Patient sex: F
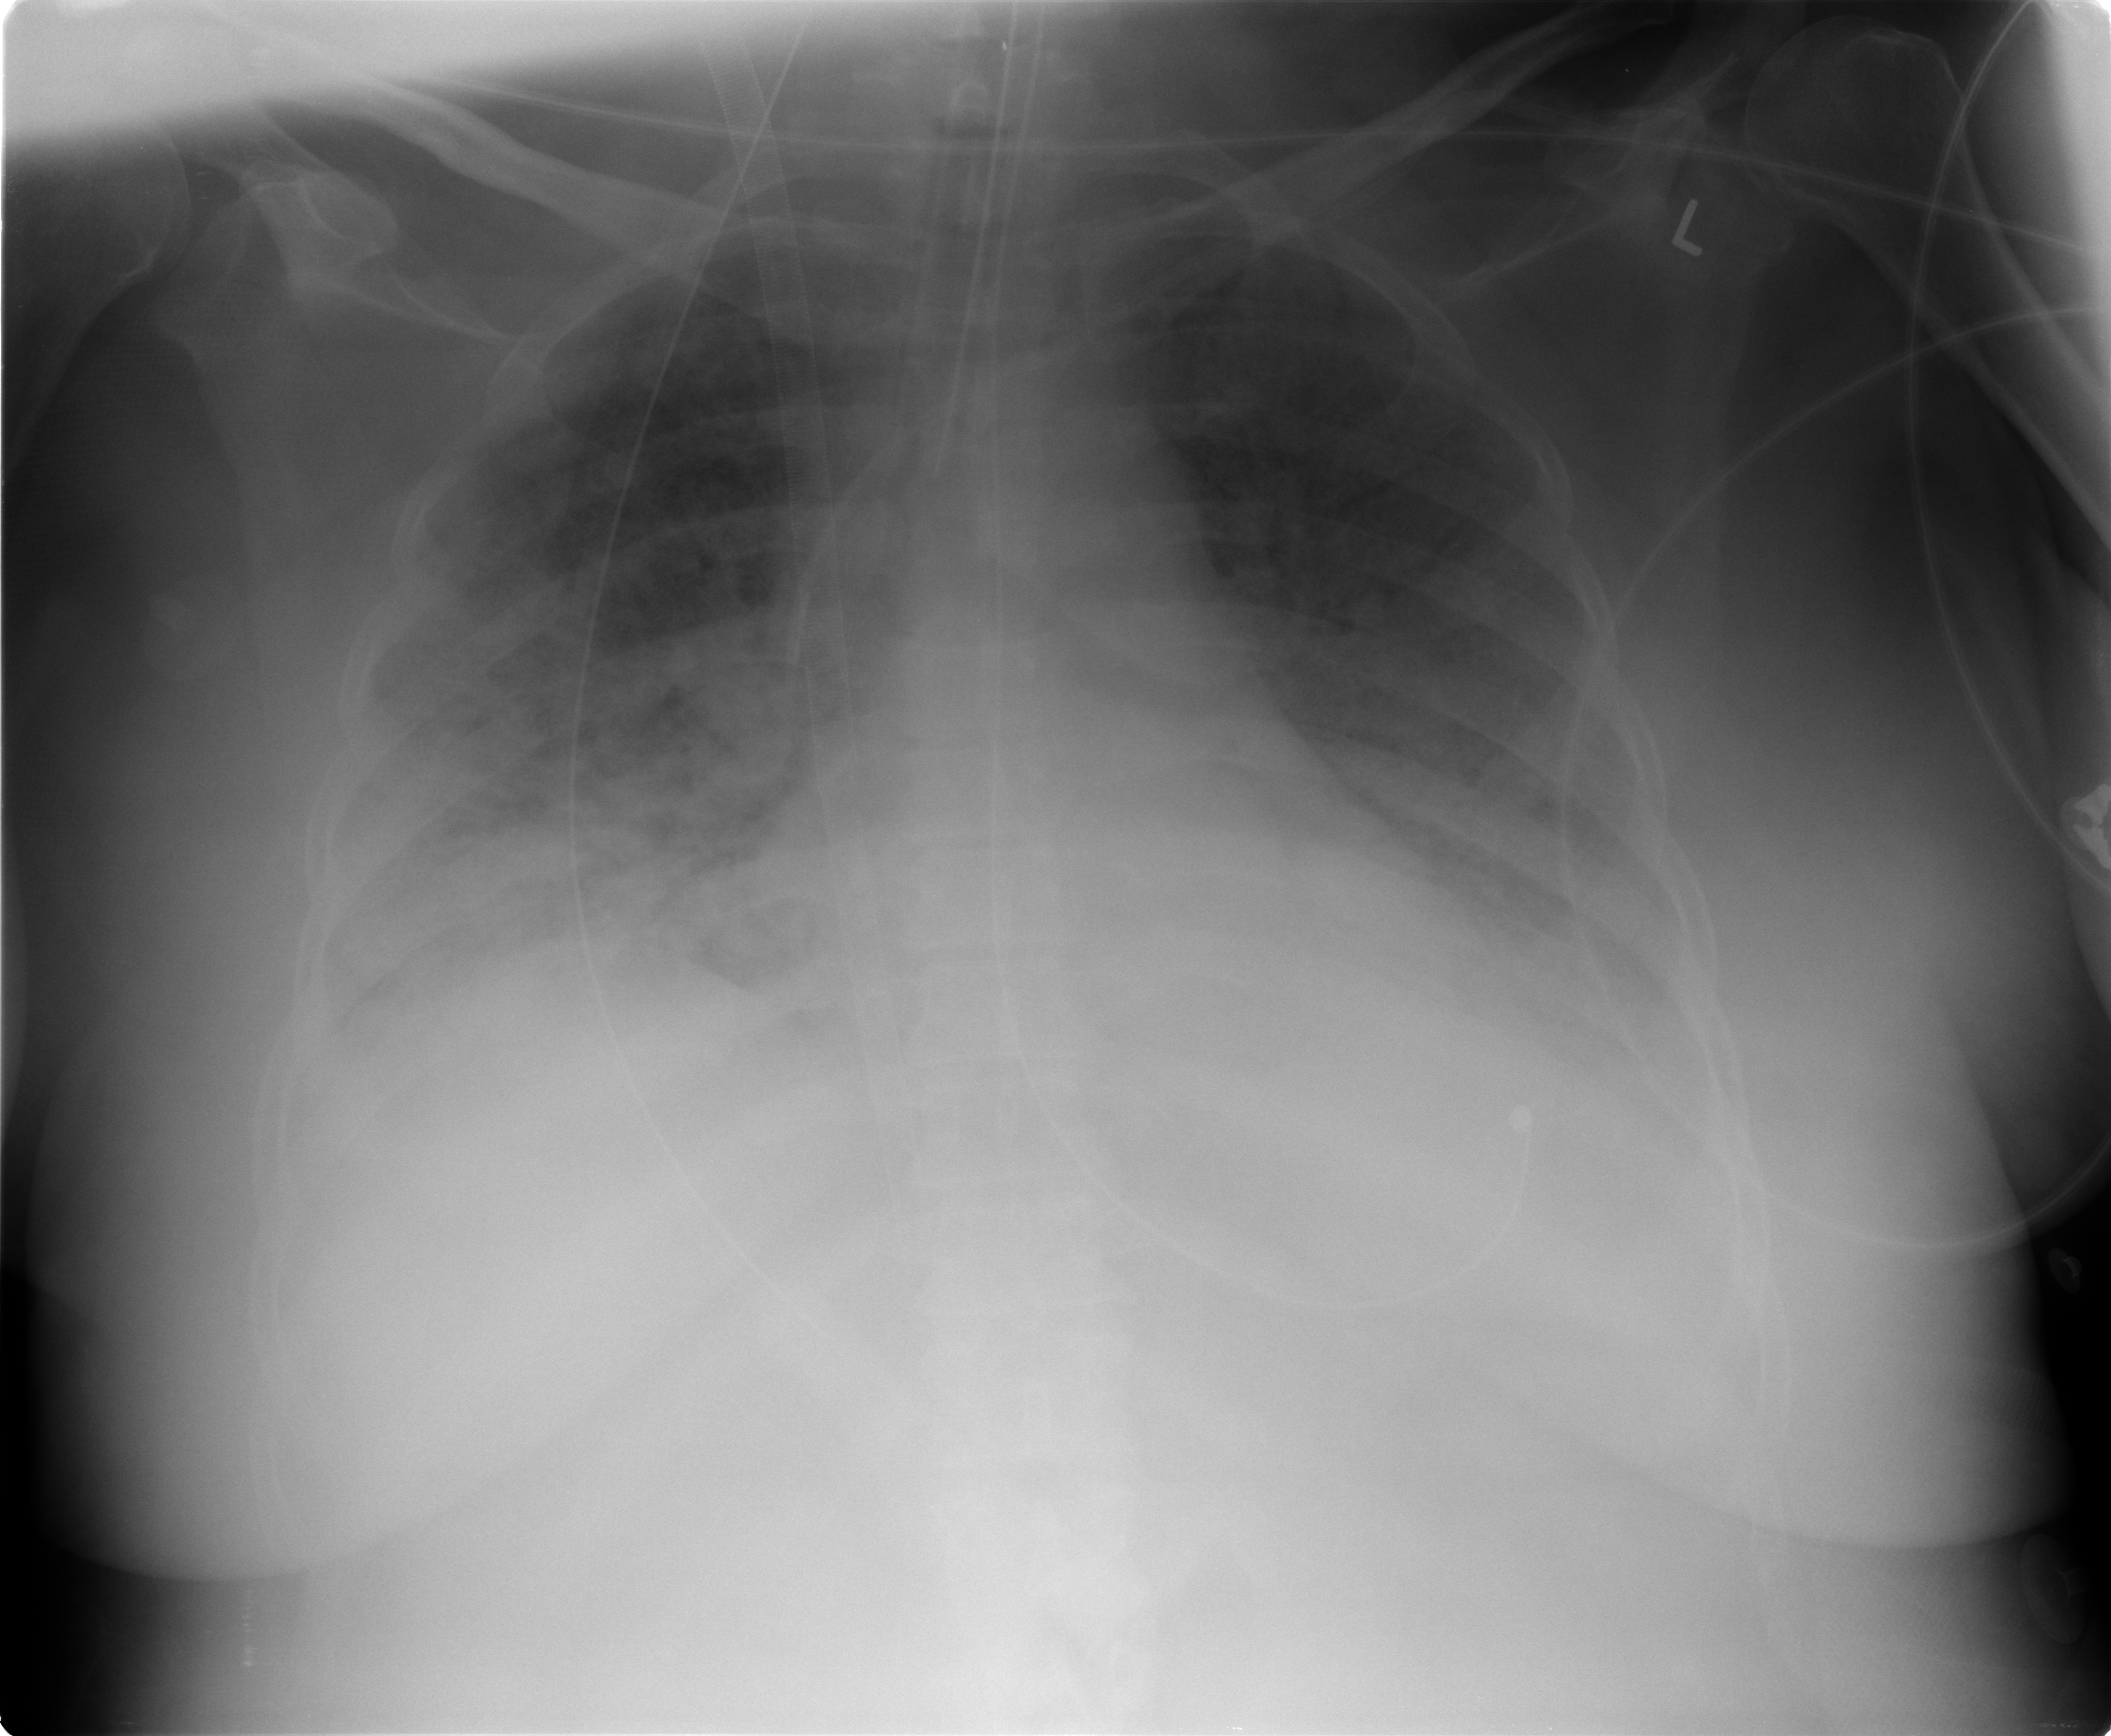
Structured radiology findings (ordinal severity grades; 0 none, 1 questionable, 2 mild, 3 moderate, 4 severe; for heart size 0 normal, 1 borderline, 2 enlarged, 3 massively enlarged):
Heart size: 2
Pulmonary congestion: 1
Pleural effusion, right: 2
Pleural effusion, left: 2
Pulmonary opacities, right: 4
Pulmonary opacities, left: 3
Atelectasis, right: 3
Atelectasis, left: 3